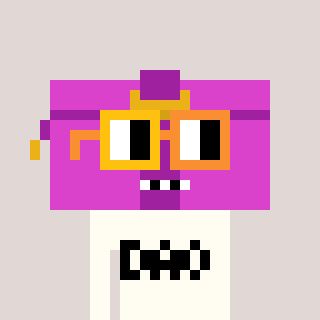
a pixel art character with square yellow and orange glasses, a clutch-shaped head and a grayscale-colored body on a warm background